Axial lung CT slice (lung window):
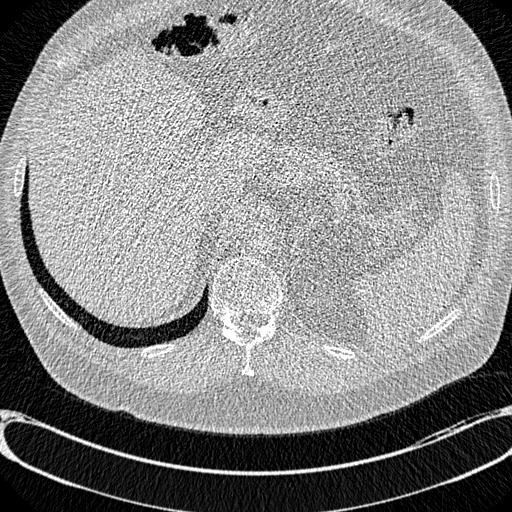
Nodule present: no